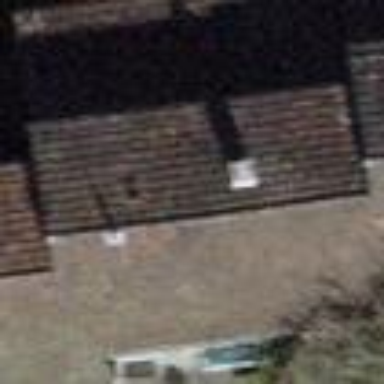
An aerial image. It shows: Building with tile roof.